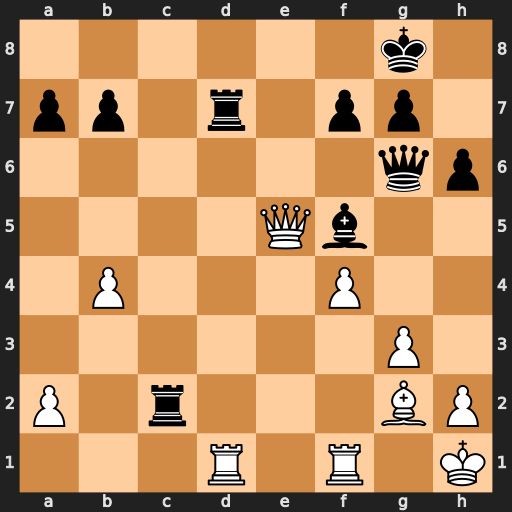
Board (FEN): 6k1/pp1r1pp1/6qp/4Qb2/1P3P2/6P1/P1r3BP/3R1R1K
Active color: w
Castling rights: -
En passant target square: -
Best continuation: Qe8+ Kh7 Rxd7 Bxd7 Qxd7